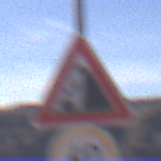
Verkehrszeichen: SteinschlagRechts
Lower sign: Geschwindigkeit60
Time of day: Midday
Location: Outdoor (Nature)
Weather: Clear
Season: NotSpecified
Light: Natural